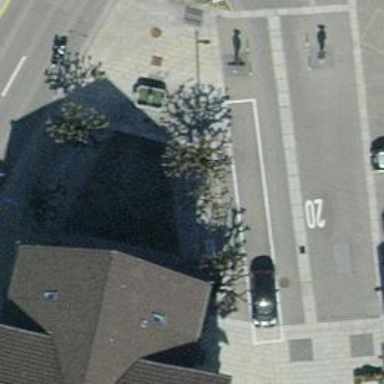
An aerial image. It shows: Black bench.